Question: I am working with <URL>, a neat javascript api for accessing wordpress's xmlrpc api from javascript.
The problem I have is, after 'wp.editPost' returns 'true', the post content is simply blank!
This is my relevant code:
'''
var wp = new WordPress(blog, username, password);
var blogId = 1;
var object = wp.getPost(blogId, postId);
// alert(JSON.stringify(object));
var currentContent = object.post_content;
alert(currentContent); // works fine
var newContent = currentContent.replace('</ul>', strToInsert + '</ul>')
alert(newContent); // works, and it is what I want the content to be after editing
object = wp.editPost(blogId, postId, {post_content:newContent});
alert(JSON.stringify(object)); // works, alerts true
'''
Now, refreshing my , the changes do not take place, but instead my content becomes empty now.

Any idea what is wrong? I am sure it has to be something with wordpress. I could look into it but I was wondering if any of you had similar problem too!
Note: I refresh the page while I was logged in. Does this matter anyhow?
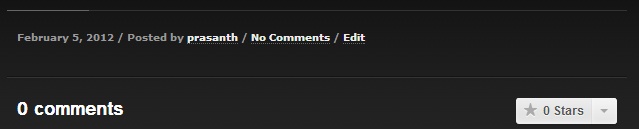
Answer: Well, the problem, was with 'newContent'. It was html, and wordpress didn't like it. I solved it after numerous attempts by escaping 'newContent' before it is sent, using <URL>. And, it works now.
Thanks to @Anentropic.